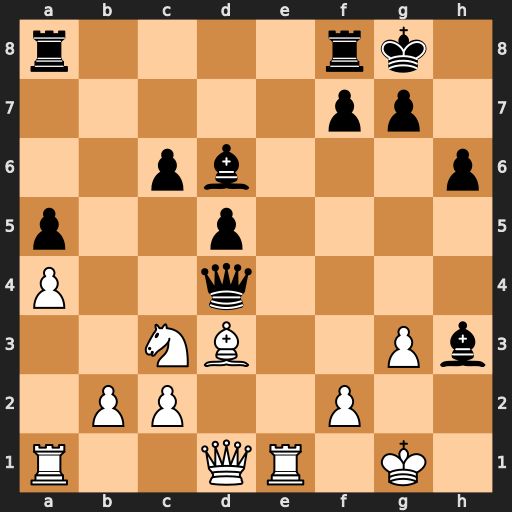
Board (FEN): r4rk1/5pp1/2pb3p/p2p4/P2q4/2NB2Pb/1PP2P2/R2QR1K1
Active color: w
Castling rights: -
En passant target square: -
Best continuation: Bh7+ Kxh7 Qxd4